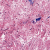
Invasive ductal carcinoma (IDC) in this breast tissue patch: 0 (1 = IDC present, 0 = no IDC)